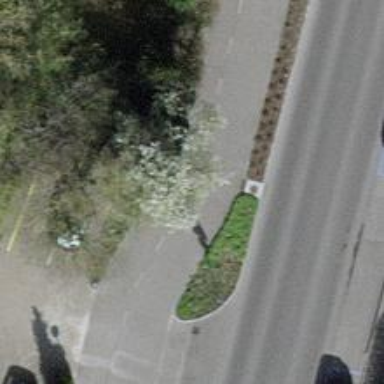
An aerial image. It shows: Asphalt sidewalk and cycleway. Both the sidewalk and cycleway have asphalt surfaces.